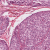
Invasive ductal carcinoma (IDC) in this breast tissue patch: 0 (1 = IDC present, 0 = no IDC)